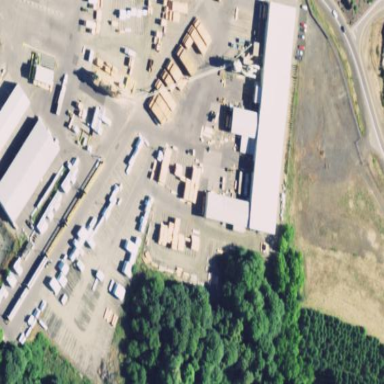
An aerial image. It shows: Industrial area dedicated to sawmill.